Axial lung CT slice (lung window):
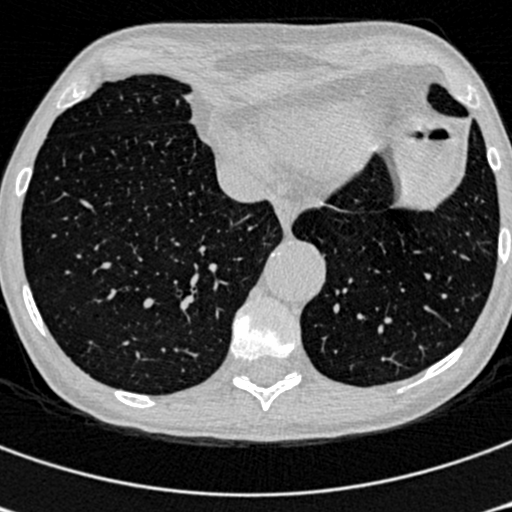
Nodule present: no